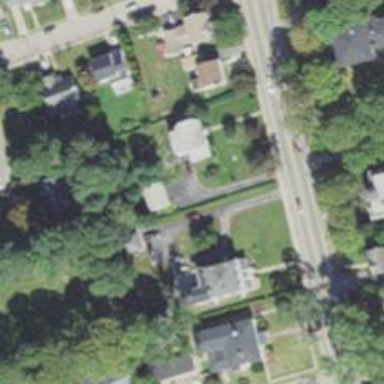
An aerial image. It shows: Residential driveway used as service road.